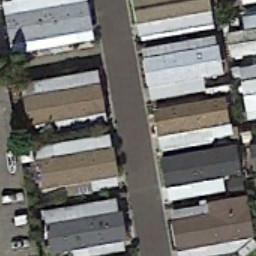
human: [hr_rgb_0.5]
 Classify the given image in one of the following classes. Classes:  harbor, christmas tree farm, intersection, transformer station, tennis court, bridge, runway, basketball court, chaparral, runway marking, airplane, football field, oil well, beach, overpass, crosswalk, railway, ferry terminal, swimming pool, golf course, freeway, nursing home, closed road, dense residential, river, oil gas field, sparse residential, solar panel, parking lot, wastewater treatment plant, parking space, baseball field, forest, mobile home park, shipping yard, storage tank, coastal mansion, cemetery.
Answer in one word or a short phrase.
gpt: mobile home park